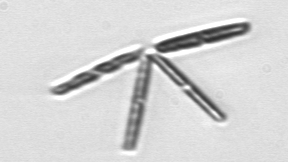
Label: Thalassionema